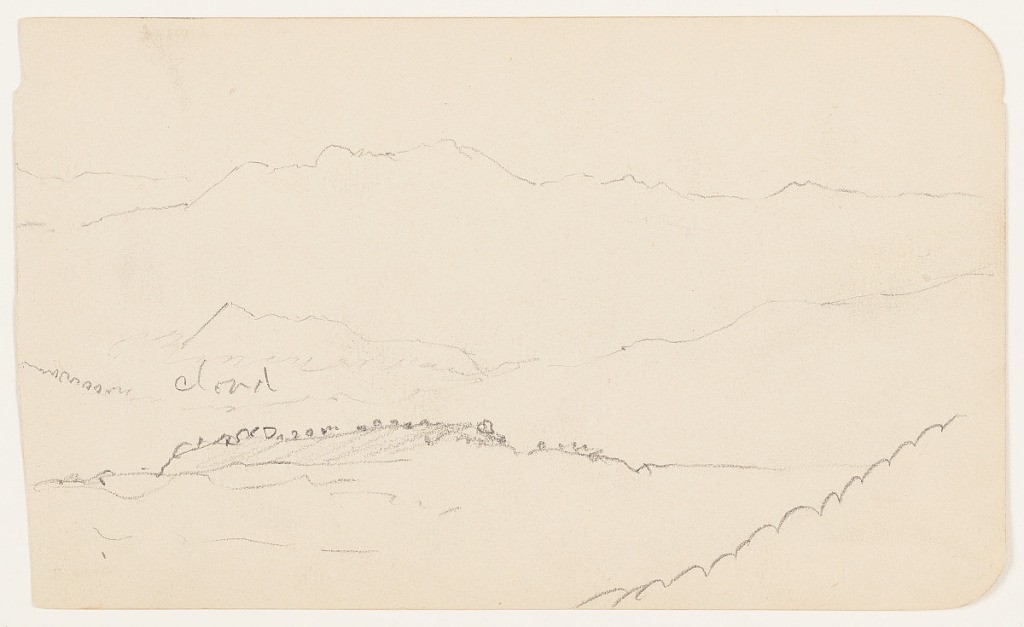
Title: Mountainous Landscape, Mexico
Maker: Frederic Edwin Church, American, 1826–1900
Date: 1890–93
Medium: Graphite on off-white wove paper; verso: graphite
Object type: Drawing
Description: Landscape sketch showing a view of an expansive mountainous landscape in Mexico. In the immediate foreground, a nearby tree-covered mountainside is visible at lower right. In the middle distance, a low cloud intercedes between a flat, wooded prominence and a sharp mountain ridge behind. The outline of a rugged mountain range extends across the background, forming a high and serrated horizon.

Verso: Landscape sketch showing a view of a lone barren mountain in Mexico. Positioned in the middle distance at center, the mountain has a foremost ridge that descends to the left, while the rugged twin peaks behind it are darkened by shadow. Foreground unrendered.